Question: This is going to be really hard to explain but I'll attempt to do my best without confusing you all. I have the following table design;

Here is my mysqlFiddle to demonstrate the issue: <URL>
As you can see, the tables work fine and the query is displaying what shelter has what service but my issue comes when I attempt to display this information on my web. I'm currently using the following code;
'''
<?php
echo '<p>', "<strong>Shelter id</strong>: " . $query['shelter_id'].'</p>';
echo '<p>', "<strong>Shelter name</strong>: " . $query['shelter_name'].'</p>';
echo '<p>', "<strong>Street</strong>: " . $query['street'].'</p>';
echo '<p>', "<strong>City</strong>: " . $query['city'].'</p>';
echo '<p>', "<strong>Postcode</strong>: " . $query['postcode'].'</p>';
echo '<p>', "<strong>Contact Number</strong>: " . $query['phone_number'].'</p>';
echo '<p>', "<strong>Location</strong> : " . $query['location_name'].'</p>';
?>
'''
but with the query I'm using, Its not going going to dupe all the information into one row it is, its going to create multiple row's for the service_name, I think.
Is it possible for me to create a query that will return all service's the shelter can do on one row?
Edit: Will i have to do 2 separate query's? One to get the generic shelter information and then another query to return the services into an array and then just run through them on the page?
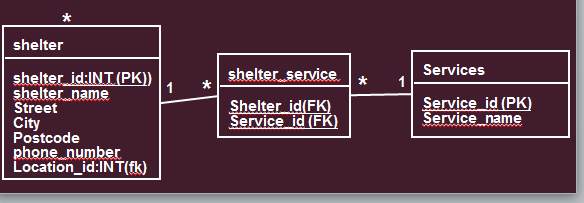
Answer: how about using 'GROUP_CONCAT'? What it does is it combines the values into comma separated value. And you can later use 'Explode()' in 'PHP'.
'''
SELECT shelter_name,
GROUP_CONCAT(services.service_name) service_name
FROM shelter
INNER JOIN shelter_service
ON shelter.shelter_id= shelter_service.shelter_id
INNER JOIN services
ON shelter_service.service_id = services.service_id
GROUP BY shelter.shelter_id, shelter_name
ORDER BY shelter_name
'''
- <URL>